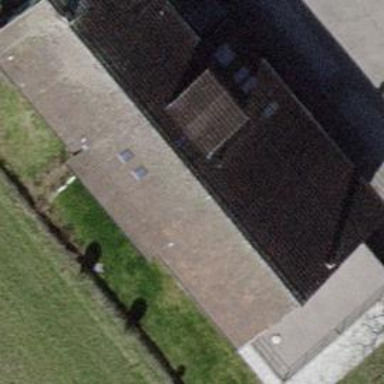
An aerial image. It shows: Farm building with gabled roof.